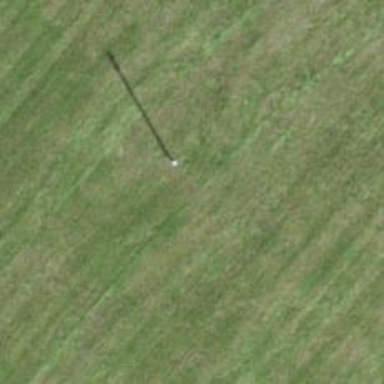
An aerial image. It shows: Minor power line.